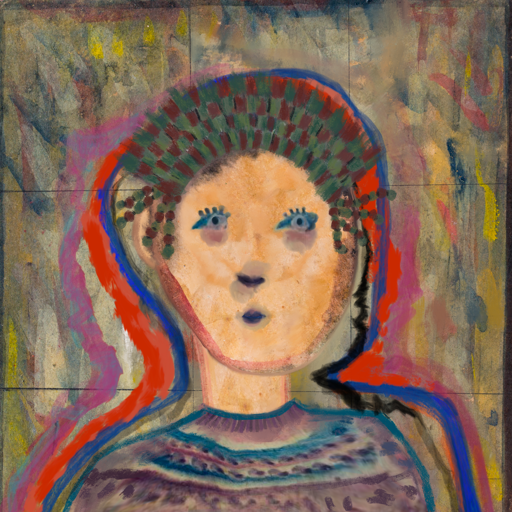
Background: GypsyMother, Head And Neck Front: Childish, Face Front: Hill_Girl, Bust: HillGirl, Hair Front: Experience, Head Accessory: After_Raid_Crown, Second Necklace: Blank, Necklace: Blank, Baby: Blank